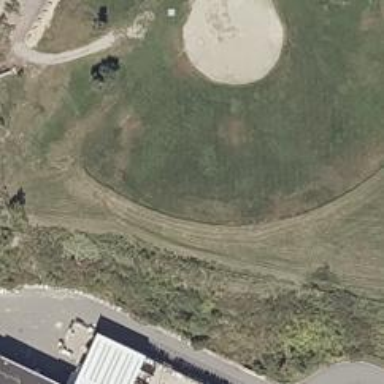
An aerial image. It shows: Softball pitch for leisure sports.